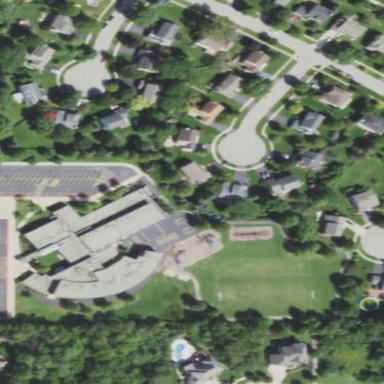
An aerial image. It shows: School used for education purposes.